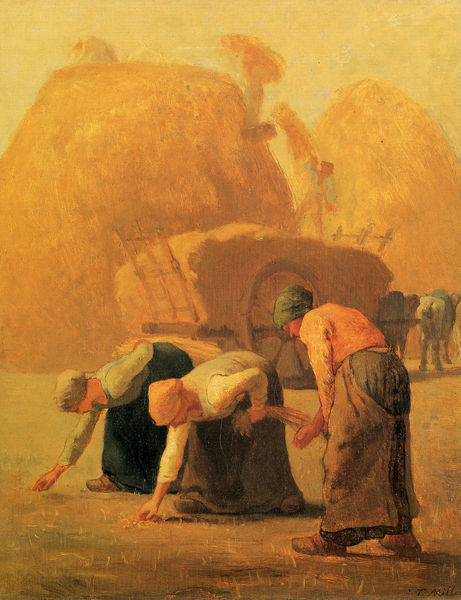
Titel: L'été, les glaneuses, Sommer: Die Ährenleserinnen
Künstler: Jean François Millet
Standort: Springfield (Massachussets)
Institution: Museum of Fine Arts
Schlagwörter: berg, blau, dunkel, gemälde, himmel, mann, schatten, wolken, frauen, gelb, grün, impressionismus, landschaft, menschen, abend, braun, frau, grau, hell, holz, kleid, kleider, licht, männer, orange, stroh, gras, rot, tier, tuch, wolke, haube, rock, hemd, hände, signatur, dämmerung, feld, felder, gräser, hügel, kühe, gatter, gitter, sonne, land, realismus, stoff, tücher, drei, alltag, arbeit, bauern, esel, genre, karren, landleben, pferd, pferde, räder, fell, schweif, schürze, ruhe, haltung, röcke, schuhe, arbeiten, arbeiterinnen, bäuerin, bäuerinnen, ernte, feldarbeit, getreide, heiß, hemden, heu, heuernte, korn, russland, sammeln, sammlerin, schürzen, weizen, berge, sonnenlicht, dunst, tag, herbst, arbeiter, beladen, rad, wagen, kopftuch, monet, lesen, maler, bauer, anbau, courbet, rinder, bücken, haufen, heuhaufen, geschirr, greifen, staub, deichsel, räderr, wägen, reichen, schimmel, anhänger, kopftücher, fuhre, dreck, gebückt, büschel, ähren, ochsen, pullover, netz, reifen, schaufel, pantoffeln, gabel, lese, heuwagen, um 1920, holzschuhe, holzschuh, aufsammeln, sammlerinnen, leiterwagen, aufheben, saat, schober, pantinen, heumanderl, ernten, schütten, körner, schaufeln, strohhaufen, garbe, erntehelfer, clogs, ochsenkarren, zugtiere, netzt, werfen, mistgabel, heugabel, gabeln, aufrichten, säen, orn, bauerin, forke, forken, helferinnen, korn sammeln, kornleserinnen, mistgabeln, uen, nte, heustapel, die ährenleserinnen, hoch beladen, ährenlese sonnig ernte gebückt gelb, heuwagen garben, heulese, holfreifen, holzreifen, heuberg, ährenlese